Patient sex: M
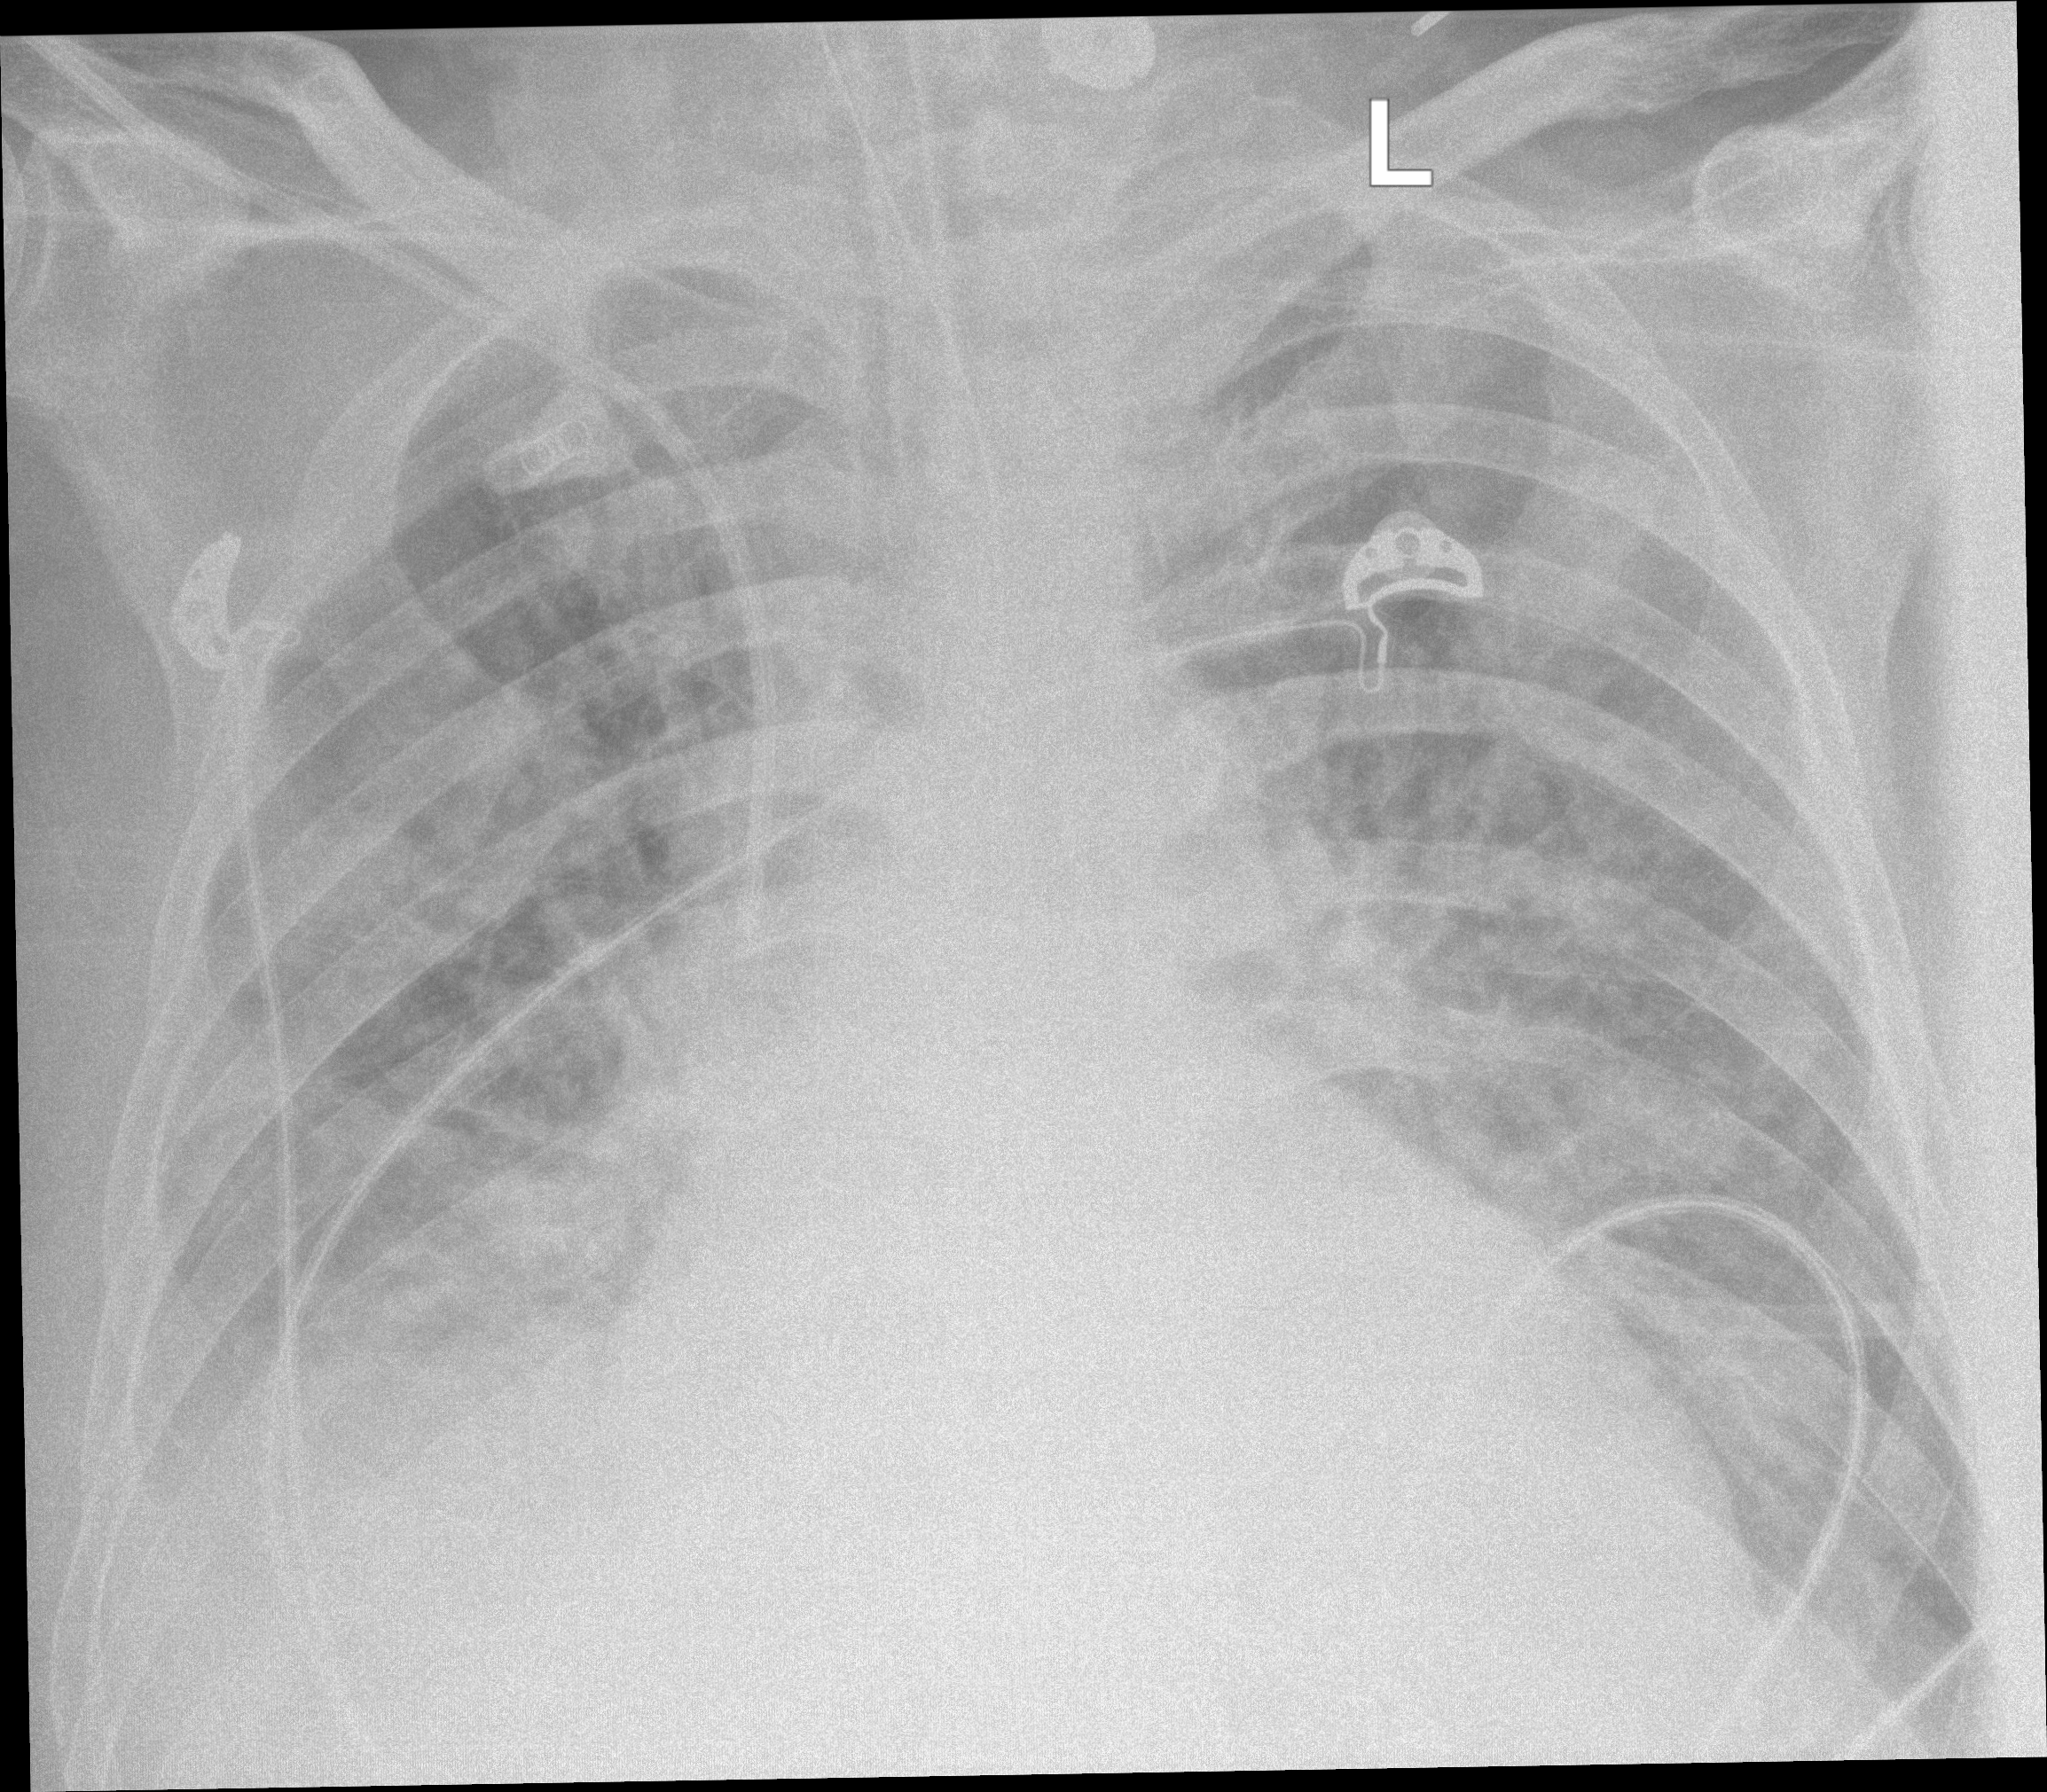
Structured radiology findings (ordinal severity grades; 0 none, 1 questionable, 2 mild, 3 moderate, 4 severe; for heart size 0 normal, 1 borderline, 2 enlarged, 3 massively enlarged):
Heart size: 2
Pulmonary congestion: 2
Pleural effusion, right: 2
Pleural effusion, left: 0
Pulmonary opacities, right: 3
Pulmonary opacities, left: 3
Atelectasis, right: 2
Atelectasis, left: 3